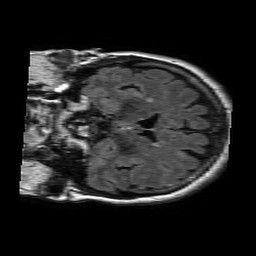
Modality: FLAIR
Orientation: coronal
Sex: female
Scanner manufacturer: philips
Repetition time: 11 s
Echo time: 0.125 s